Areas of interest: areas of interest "Zhaozhuang Community"
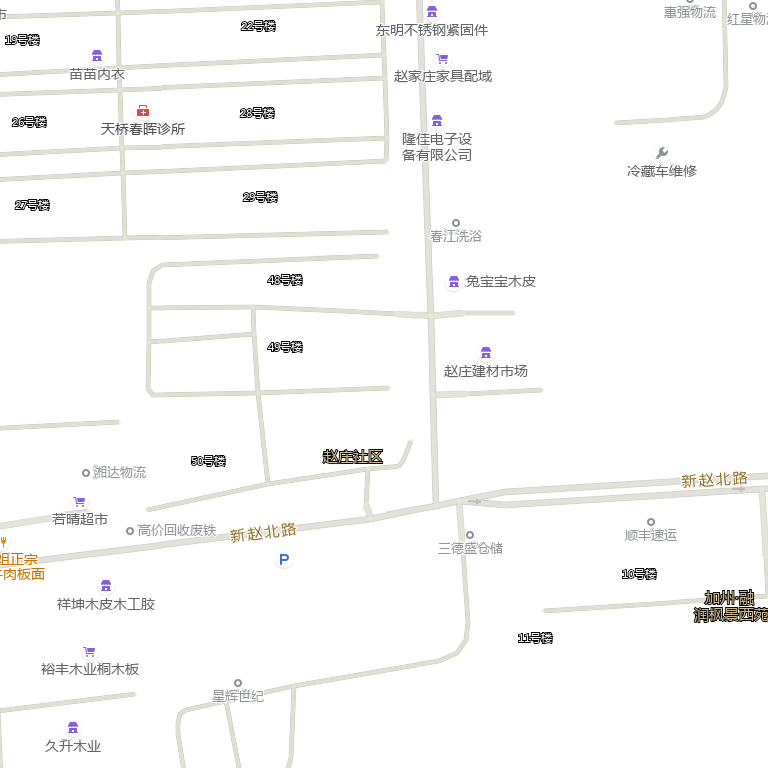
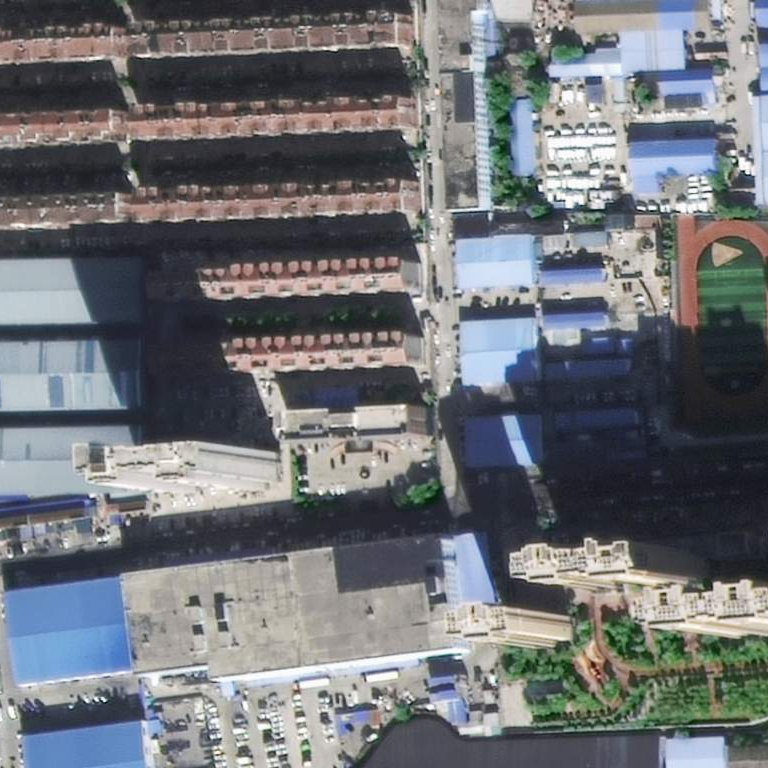